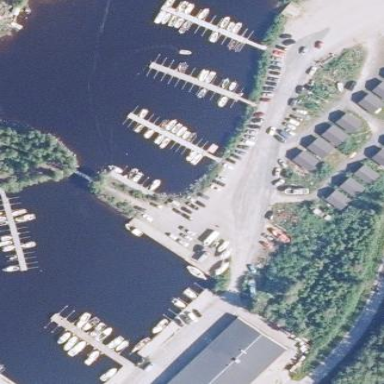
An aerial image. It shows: Marina on leisure land.